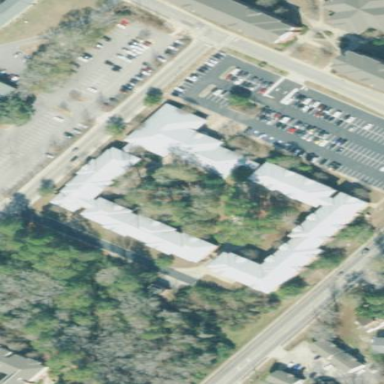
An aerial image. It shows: University building.